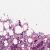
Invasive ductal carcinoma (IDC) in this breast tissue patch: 1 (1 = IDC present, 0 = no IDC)